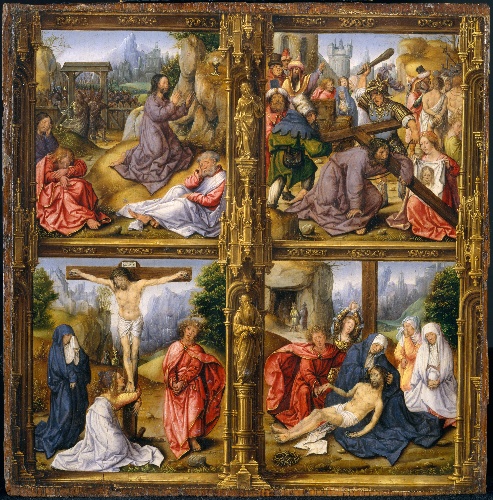
Title: Four Scenes from the Passion
Artist: Bernard van Orley
Artist bio: Netherlandish, ca. 1520
Object type: Painting
Classification: Paintings
Medium: Oil on wood
Dimensions: 11 3/4 x 11 3/8 in. (29.8 x 28.9 cm)
Department: European Paintings
Credit line: Bequest of George Blumenthal, 1941
Accession year: 1941
Repository: Metropolitan Museum of Art, New York, NY
Tags: Crucifixion|Lamentation|Christ|Mary Magdalene|Saint John the Evangelist|Virgin Mary|Bearing the Cross|Agony in the Garden